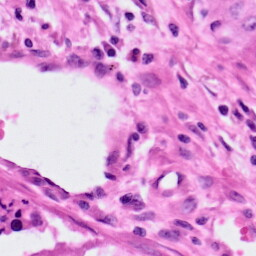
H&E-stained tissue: Lung